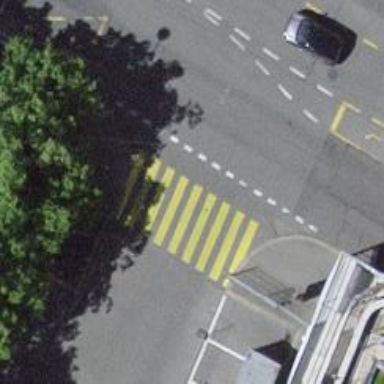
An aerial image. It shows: Footway with asphalt surface featuring zebra crossing with clear markings.